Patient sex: M
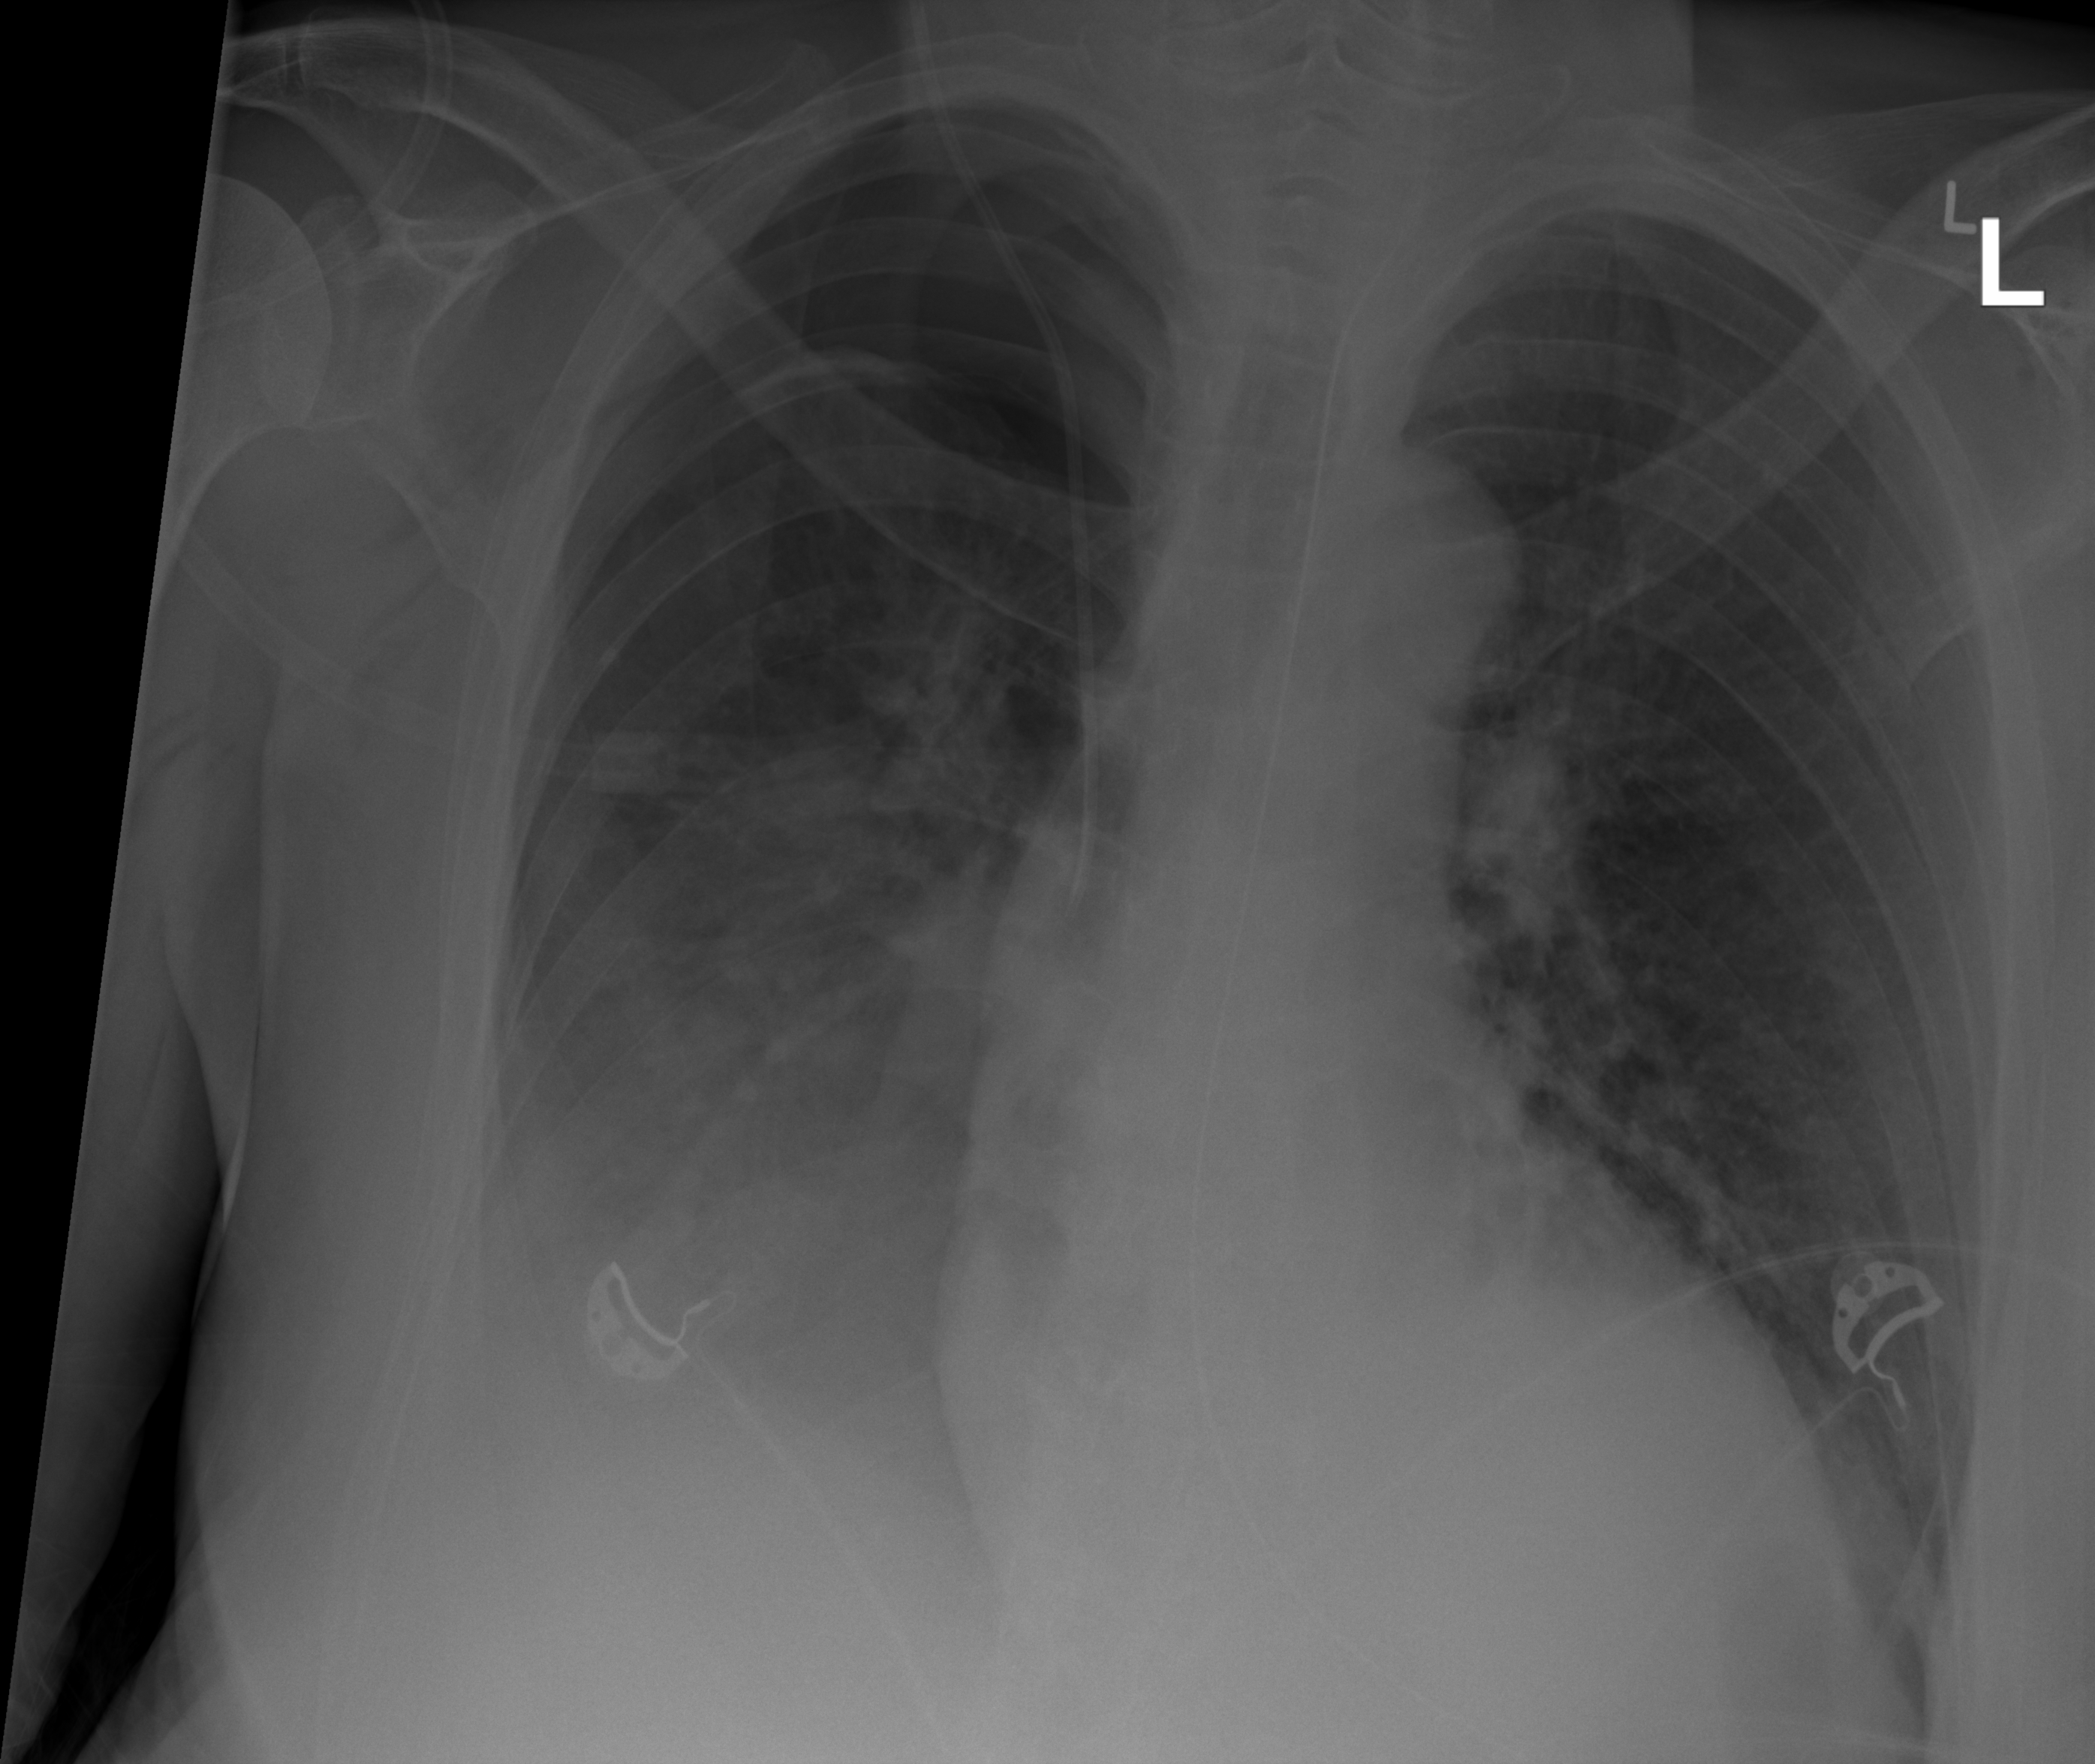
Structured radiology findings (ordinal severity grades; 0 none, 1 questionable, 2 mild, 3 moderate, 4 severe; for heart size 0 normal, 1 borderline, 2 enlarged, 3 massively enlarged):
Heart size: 2
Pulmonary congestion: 0
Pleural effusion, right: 2
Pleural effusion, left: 0
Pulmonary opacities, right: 1
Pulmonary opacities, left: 0
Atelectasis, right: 4
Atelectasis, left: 0